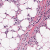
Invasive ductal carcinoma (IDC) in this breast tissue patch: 1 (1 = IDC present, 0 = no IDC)